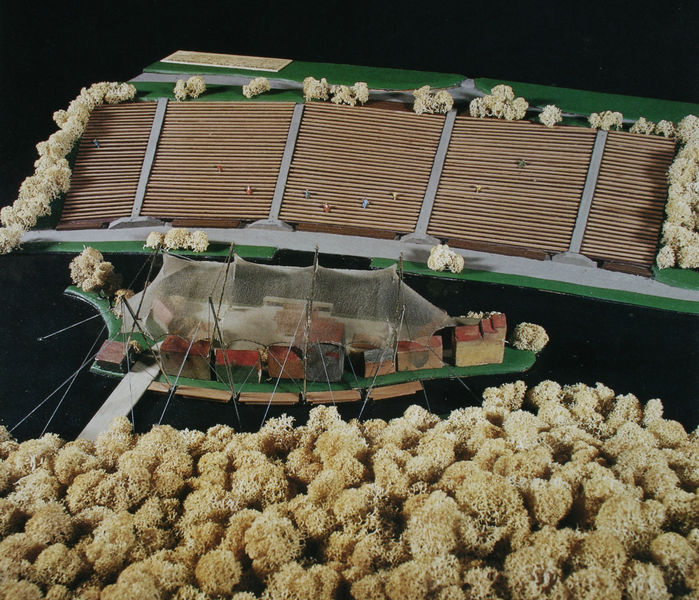
Titel: Regenschutz für ein Theater in Scarborough, England - Modellansicht der überdachten Bühneninsel
Künstler: Frei Otto
Schlagwörter: schatten, bäume, fluss, grün, menschen, ocker, ufer, braun, grau, holz, licht, schwarz, anlage, dach, rasen, beige, leute, architektur, häuser, gewässer, insel, wald, boot, schiff, modell, fläche, ladung, anleger, kai, planken, seile, staffage, steg, plastik, taue, foto, fotografie, photographie, entwurf, photo, farbfoto, konstruktion, plan, pavillon, zelt, ware, zeltdach, schlepper, schwämme, vertäut, modellaufnahme, modellphoto